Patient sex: M
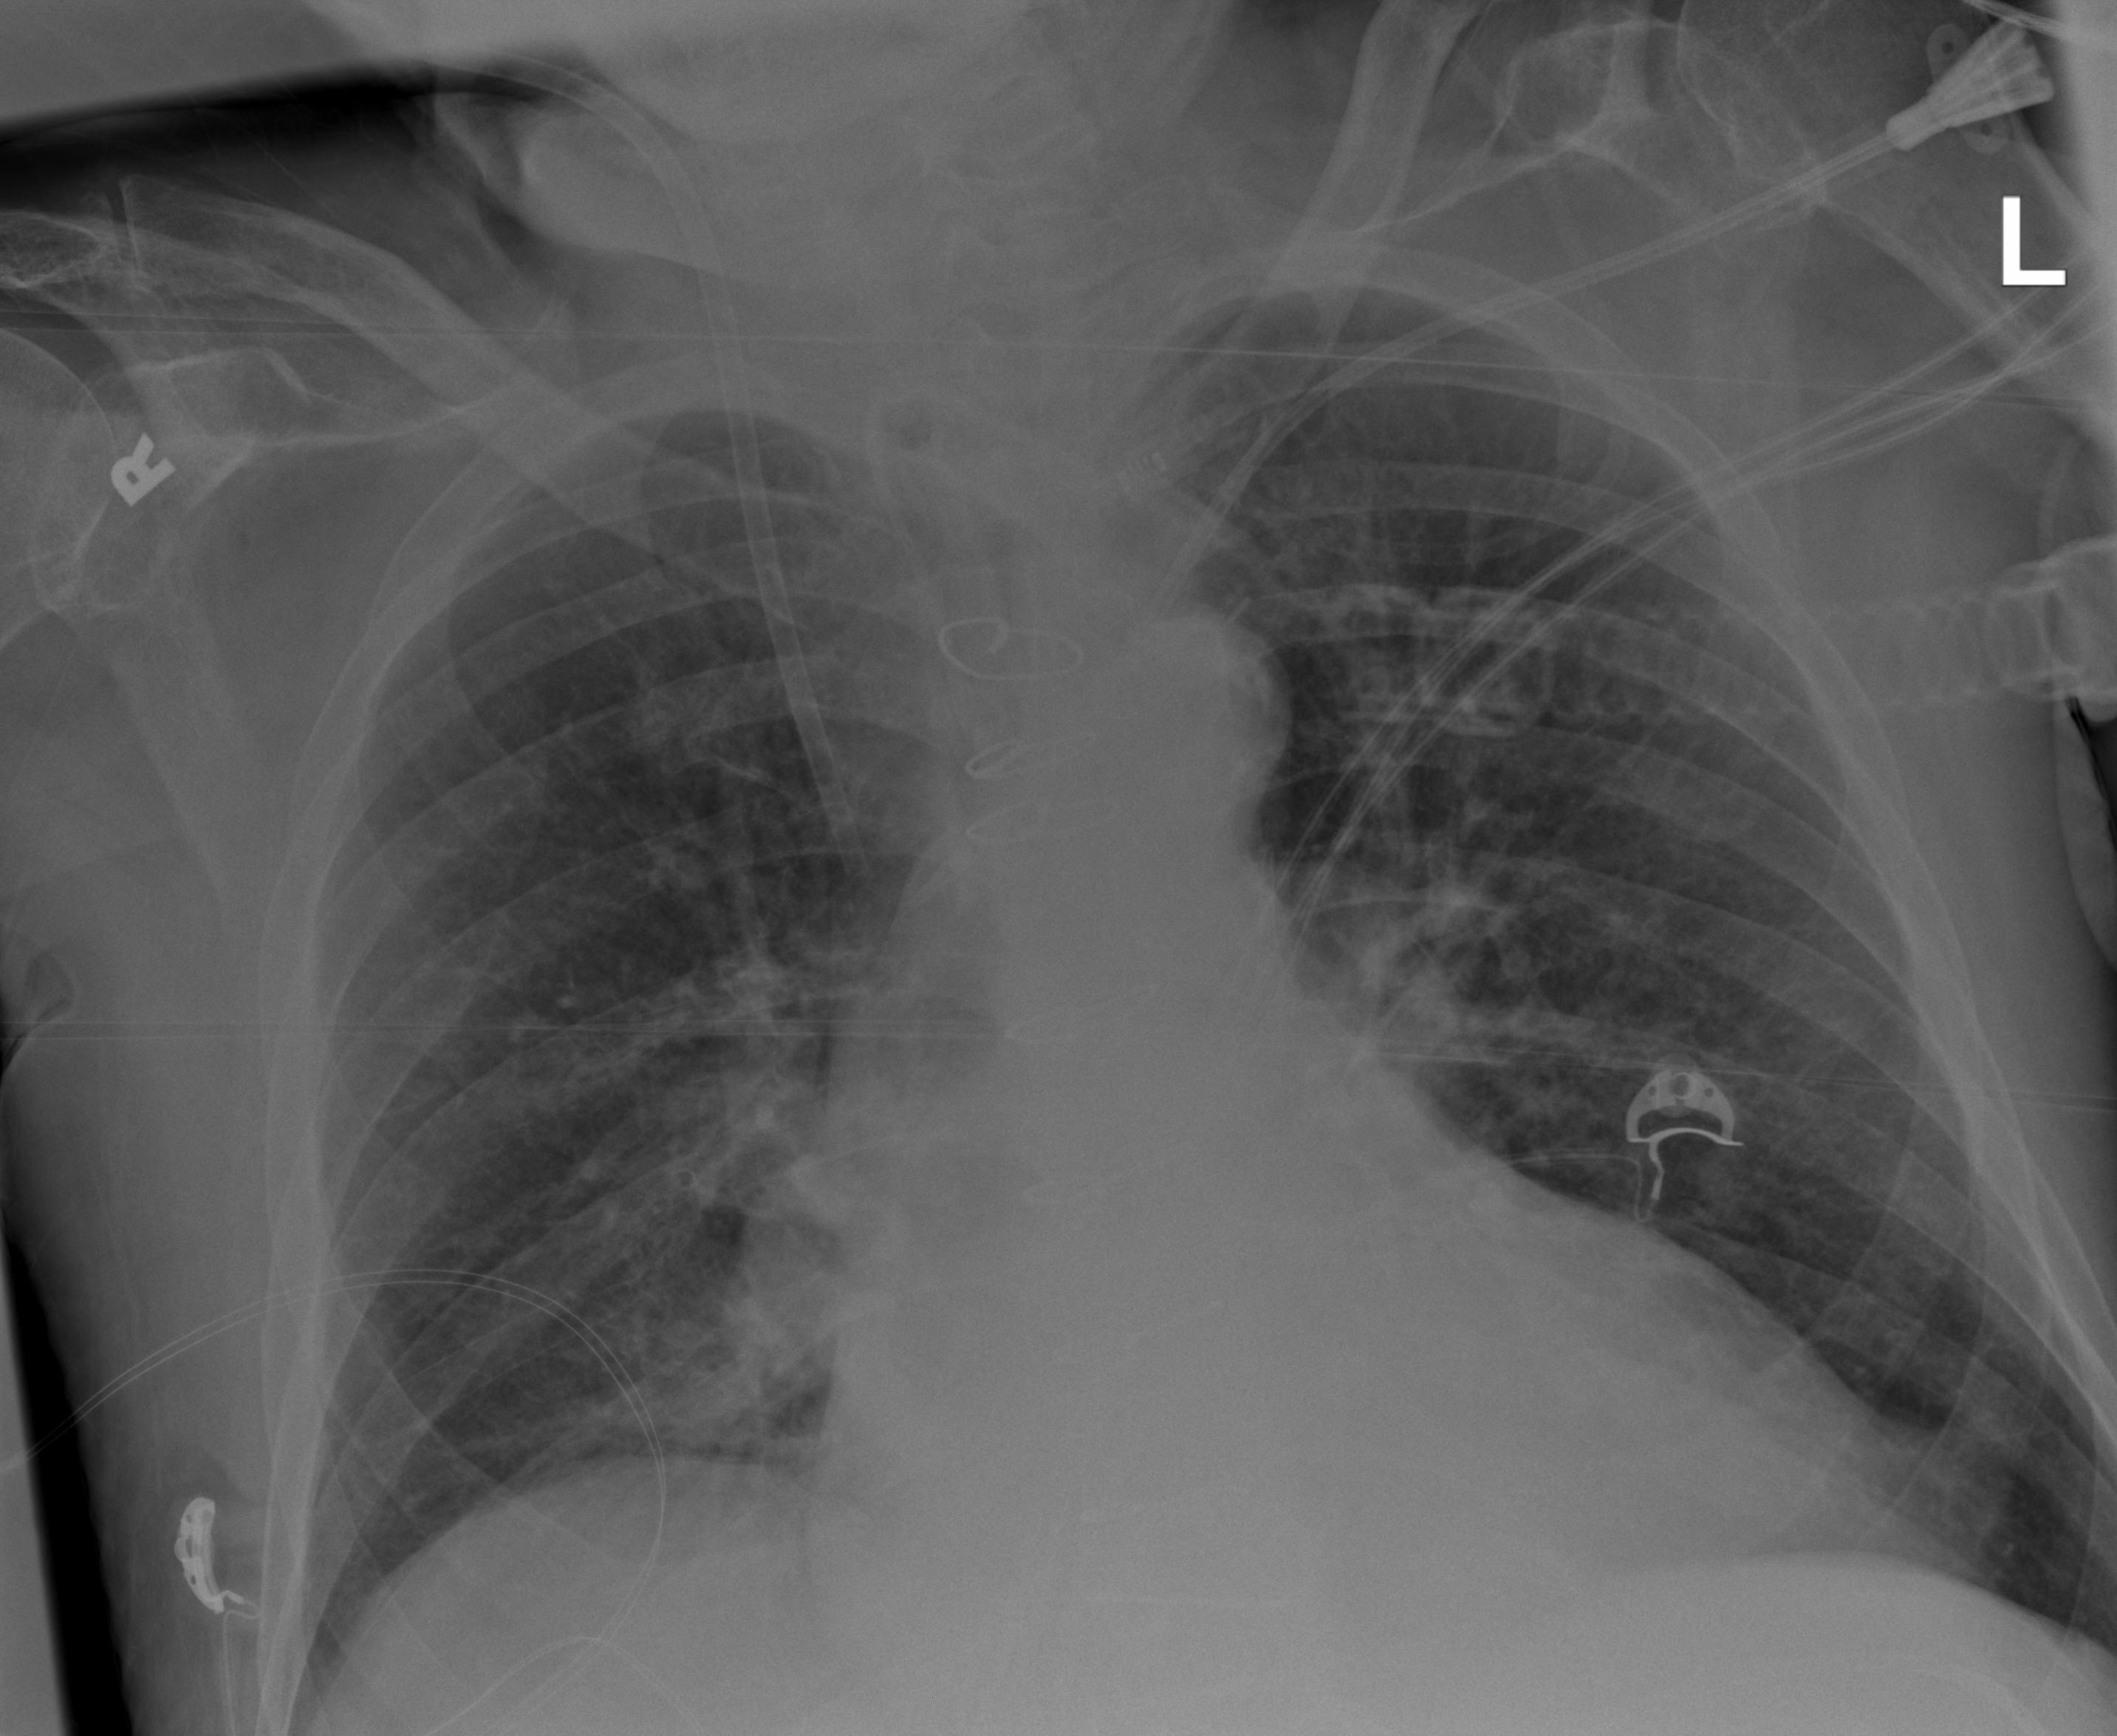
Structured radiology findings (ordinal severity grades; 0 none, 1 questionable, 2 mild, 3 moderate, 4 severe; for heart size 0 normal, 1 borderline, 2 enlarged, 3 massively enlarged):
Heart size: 2
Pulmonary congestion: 0
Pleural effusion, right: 0
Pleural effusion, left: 0
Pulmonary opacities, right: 0
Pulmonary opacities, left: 0
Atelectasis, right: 2
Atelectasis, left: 0